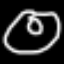
Label: donut